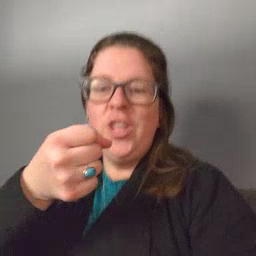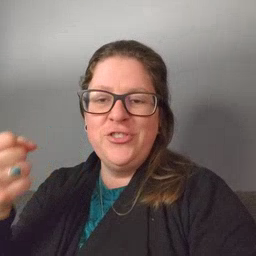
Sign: refrigerator